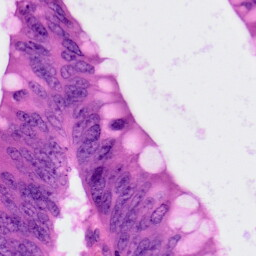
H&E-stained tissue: Colon